Field crop: maize
Growth stage: 2
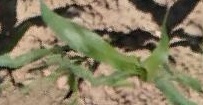
Species: maize